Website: home-depot
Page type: payment
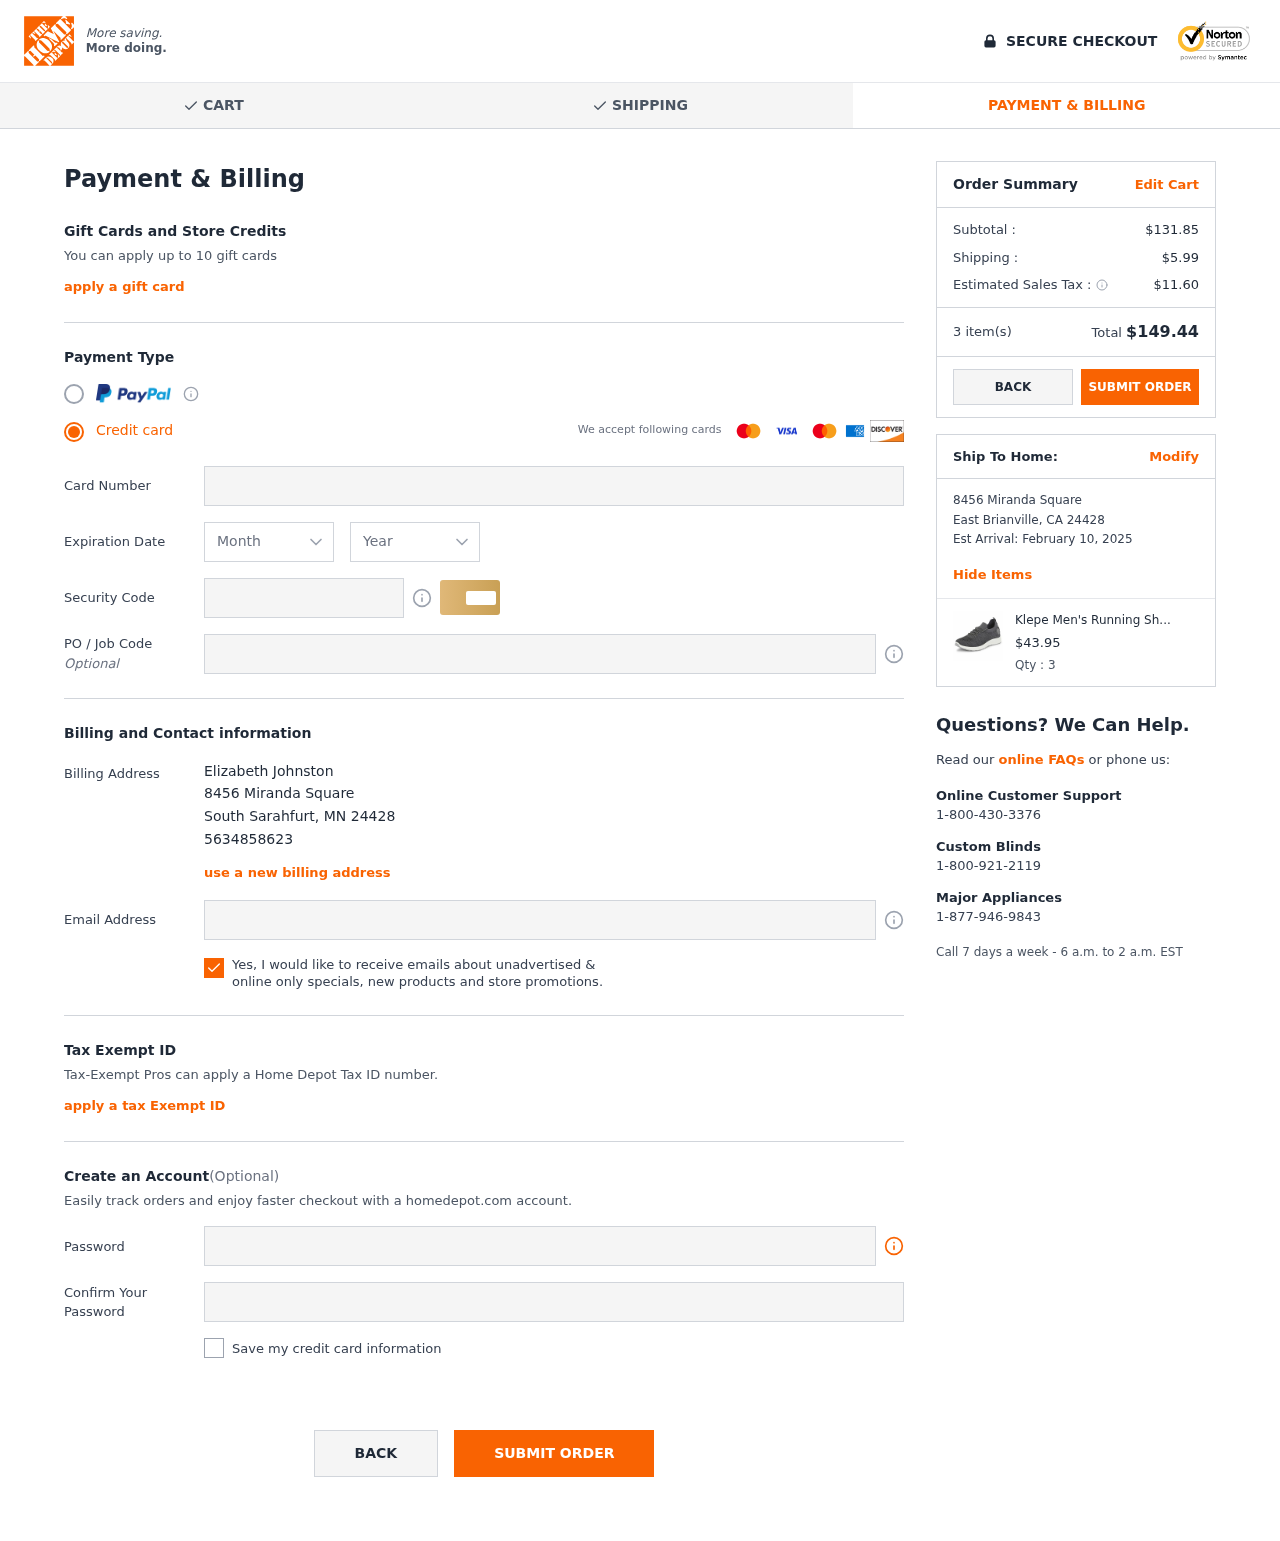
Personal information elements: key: PII_CARD_CVV
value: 584
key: PII_CARD_EXPIRY_MONTH
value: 07
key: PII_CARD_EXPIRY_YEAR
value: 30
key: PII_CARD_NUMBER
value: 4694 0430 7979 0658
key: PII_CITY
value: South Sarahfurt
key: PII_CITY2
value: East Brianville
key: PII_EMAIL
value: elizabethjohnston@yahoo.com
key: PII_FULLNAME
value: Elizabeth Johnston
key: PII_PHONE
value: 5634858623
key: PII_POSTCODE
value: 24428
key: PII_POSTCODE2
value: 24428
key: PII_STATE_ABBR
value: MN
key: PII_STATE_ABBR2
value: CA
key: PII_STREET
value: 8456 Miranda Square
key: PII_STREET2
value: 8456 Miranda Square
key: PII_POSTCODE_FULL
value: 24428
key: PII_POSTCODE_NUMERIC
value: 24428
Product elements: key: PRODUCT1_NAME
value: Klepe Men's Running Shoes
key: PRODUCT1_PRICE
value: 43.95
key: PRODUCT1_QUANTITY
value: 3
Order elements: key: ORDER_SUBTOTAL
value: $131.85
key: ORDER_SHIPPING_COST
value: $5.99
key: ORDER_TAX
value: $11.60
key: ORDER_NUM_ITEMS
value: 3 item(s)
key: ORDER_TOTAL
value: $149.44
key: ORDER_DELIVERY_DATE
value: February 10, 2025